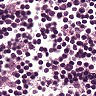
Metastatic tissue present: no